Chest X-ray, AP view. Patient: 45 years old, sex M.
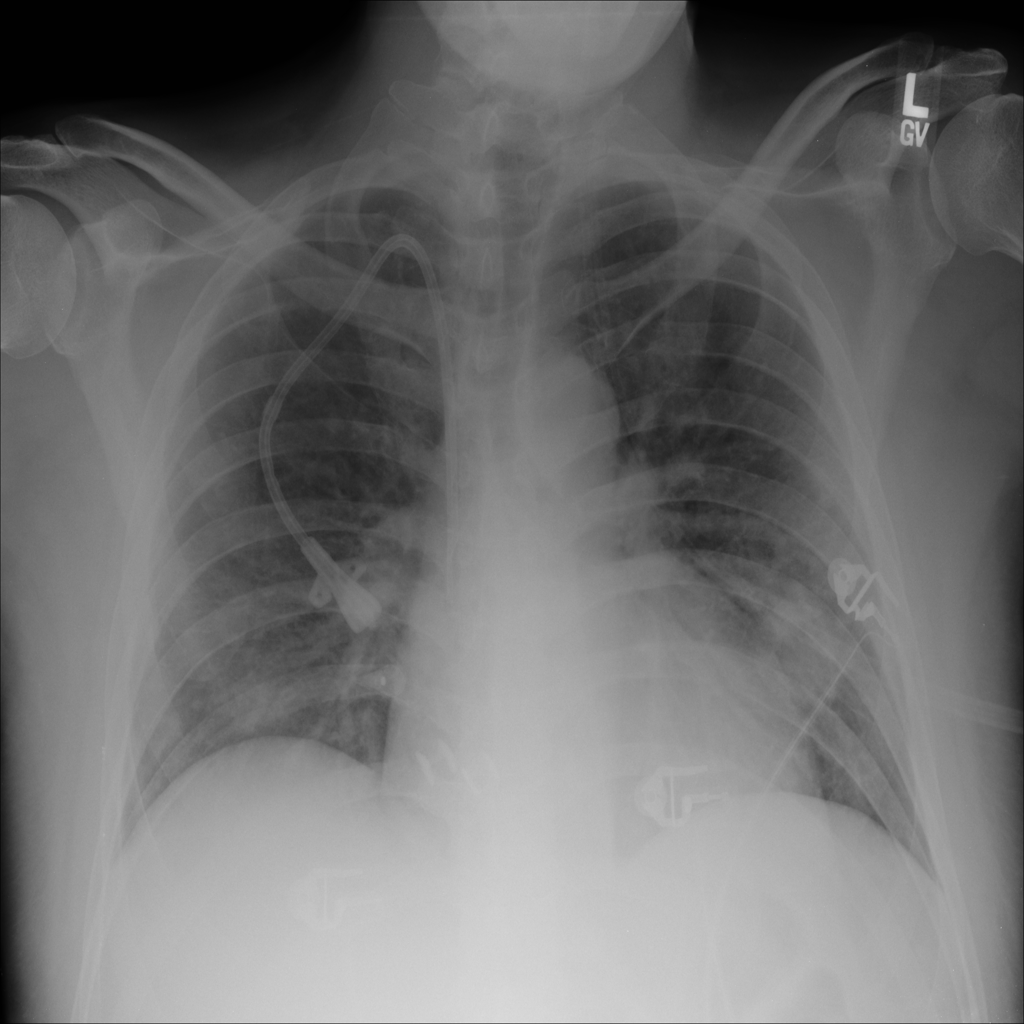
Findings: No Finding